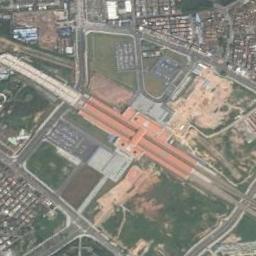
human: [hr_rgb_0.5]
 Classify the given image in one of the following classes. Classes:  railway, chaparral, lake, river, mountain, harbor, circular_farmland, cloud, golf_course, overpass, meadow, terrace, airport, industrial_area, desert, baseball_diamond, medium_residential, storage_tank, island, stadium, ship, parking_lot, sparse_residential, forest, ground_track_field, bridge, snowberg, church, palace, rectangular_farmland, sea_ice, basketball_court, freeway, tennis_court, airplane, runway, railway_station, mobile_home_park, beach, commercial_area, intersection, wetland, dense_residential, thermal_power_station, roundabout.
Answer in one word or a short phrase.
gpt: railway_station